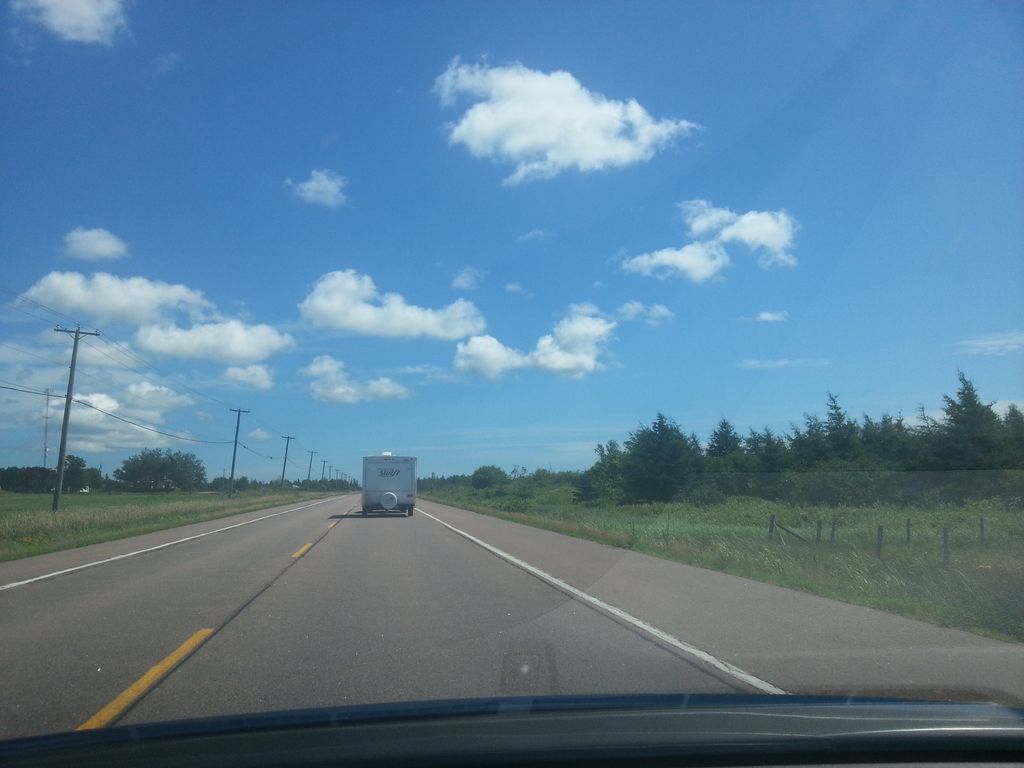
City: charlottetown